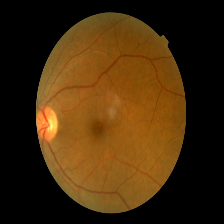
Diabetic retinopathy grade: Mild